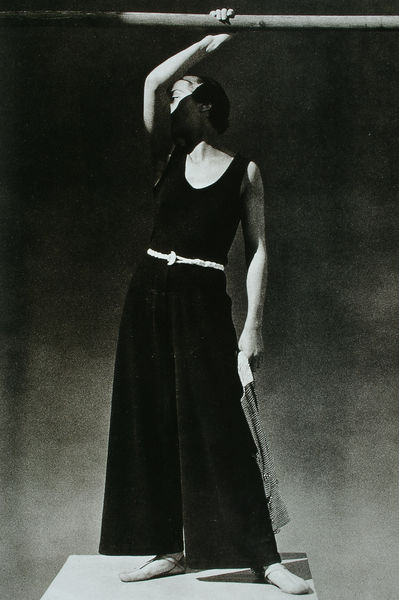
Titel: Simone Demaria in Strandkleidung von Schiaparelli
Künstler: George Hoyningen-Huene
Standort: viele Standorte
Institution: Seriendruck
Schlagwörter: dunkel, hand, schatten, weiß, frau, grau, hell, kleid, licht, schwarz, gürtel, tuch, mode, tanz, hose, wand, arm, arme, band, halten, kleidung, samt, sockel, ast, stamm, sonne, pose, tänzerin, stock, taille, modell, ballerina, stab, füsse, sport, festhalten, balken, kontrapost, podest, abendkleid, foto, fotografie, photographie, griff, barfuss, fuss, fus, schwarzweiss, posieren, portrai, photo, gurt, speer, stange, hosenanzug, nadar, mannequin, hosenrock, baarfuss, hosenkleid, charleston, ewkwek, protrai